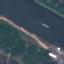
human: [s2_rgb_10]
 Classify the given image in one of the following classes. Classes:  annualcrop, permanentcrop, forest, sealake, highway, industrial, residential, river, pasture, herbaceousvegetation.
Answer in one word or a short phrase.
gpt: River